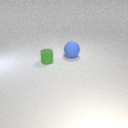
large blue rubber sphere to the right of small green rubber cylinder